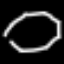
Label: octagon